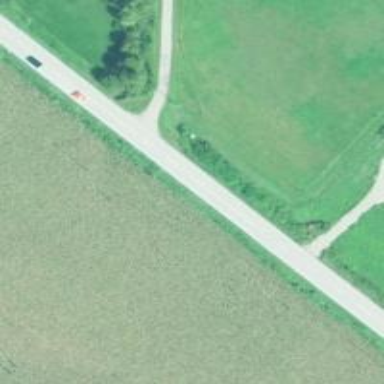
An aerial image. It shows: Secondary road with asphalt surface.